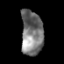
Tissue: prostate
Cell type: T cells
Senescence score: 0.2173
Nuclear area (px): 961
Mean DAPI intensity: 119.337